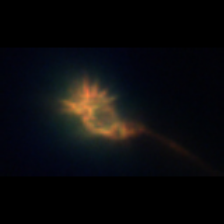
Taxon: Ciliates
Group: Other